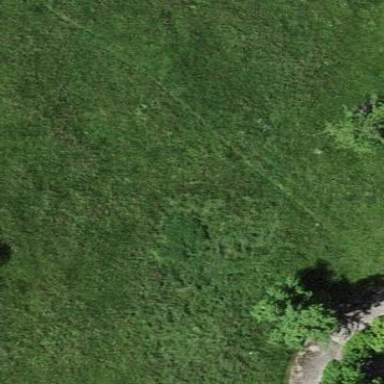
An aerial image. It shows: Beautiful meadow.